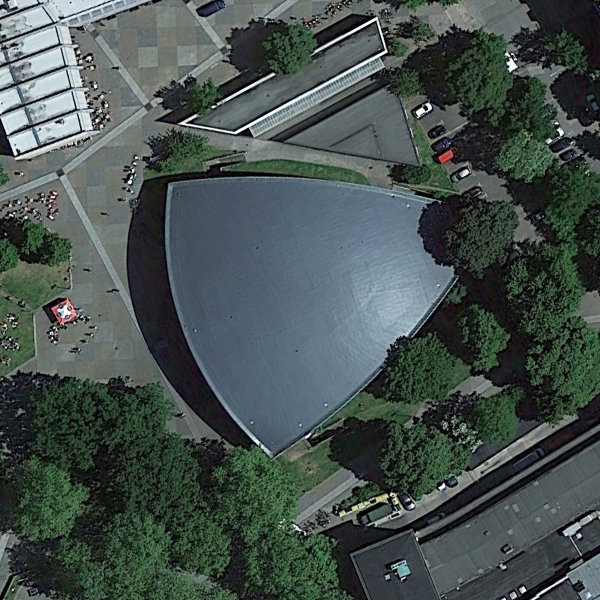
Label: Center